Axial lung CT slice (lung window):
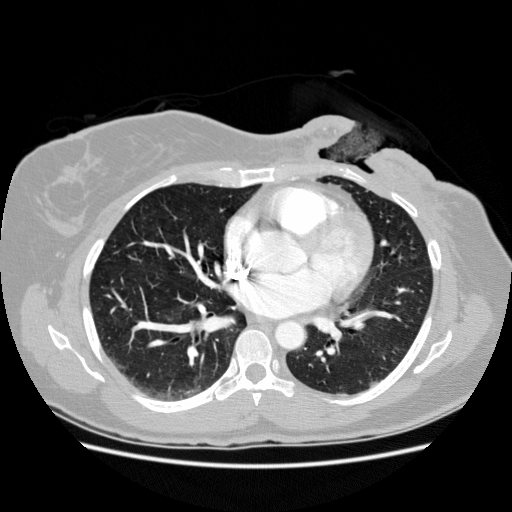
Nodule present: no